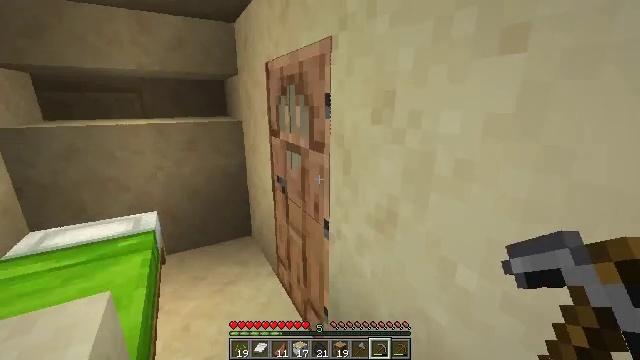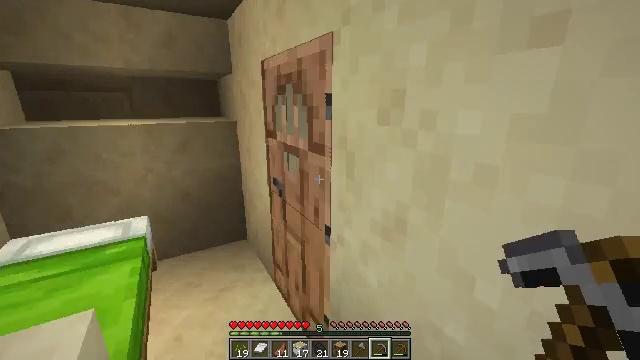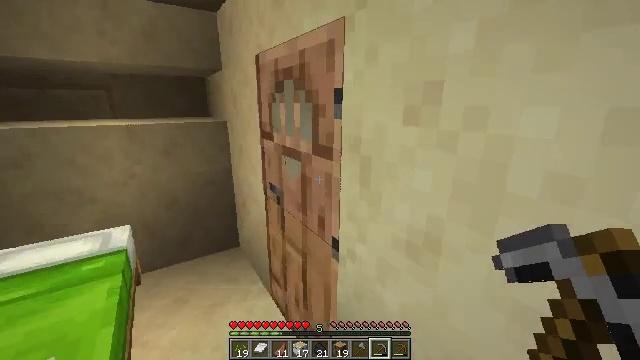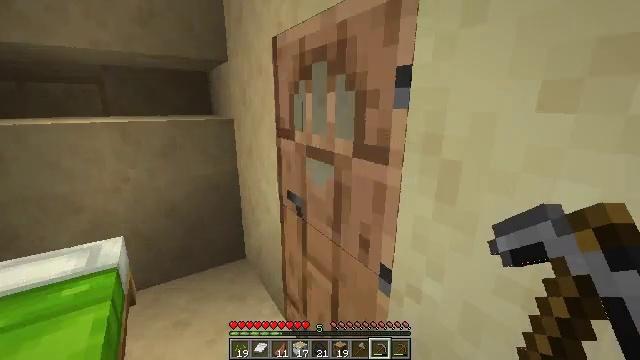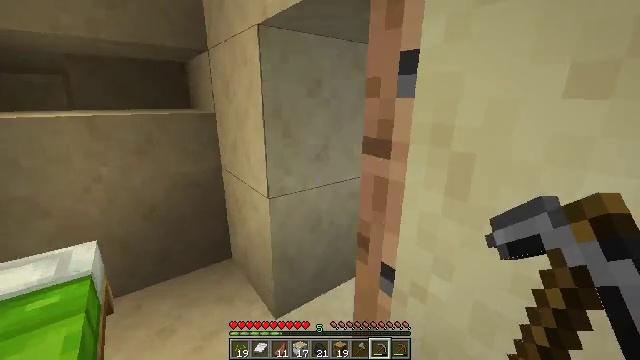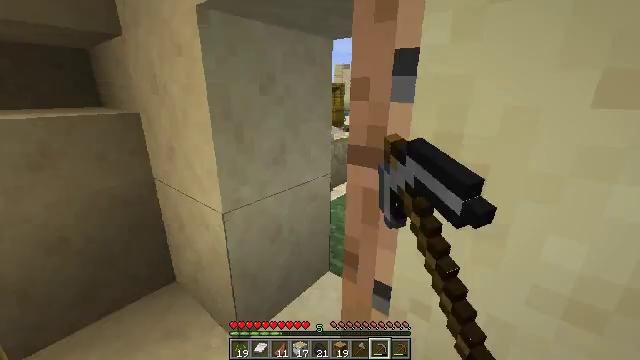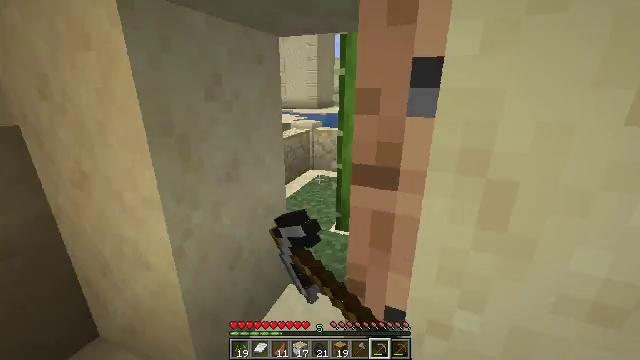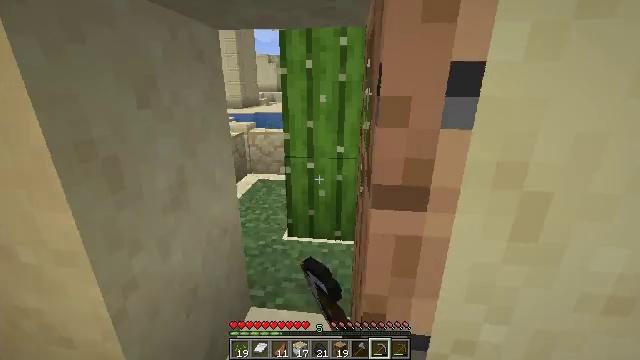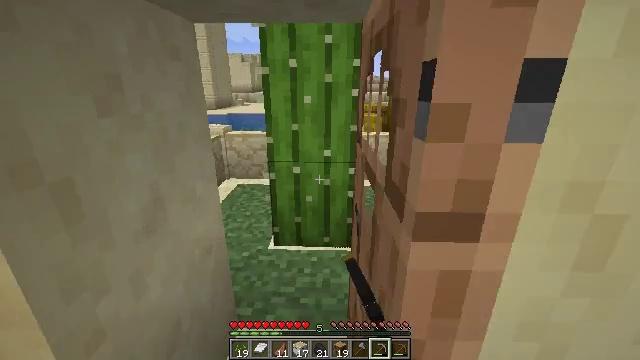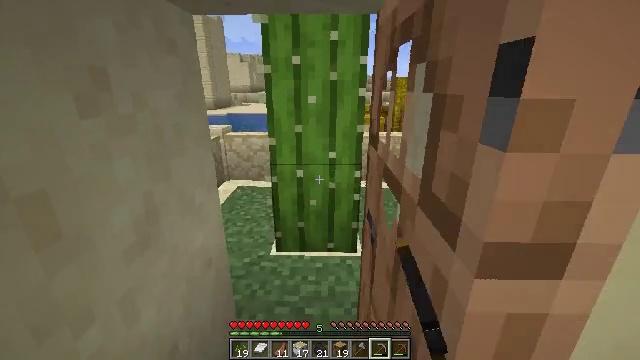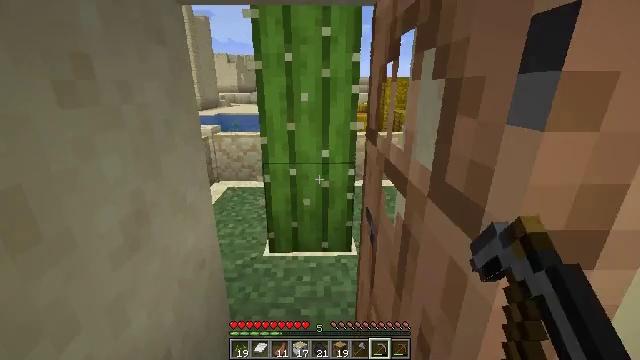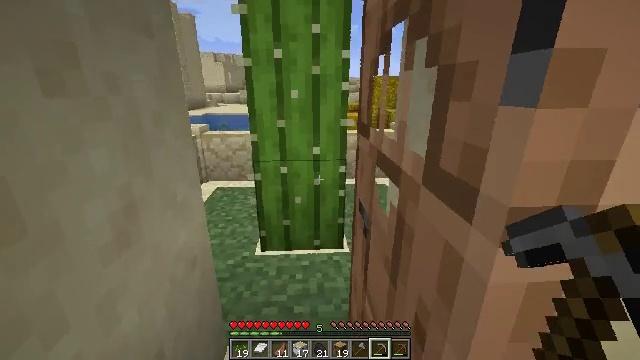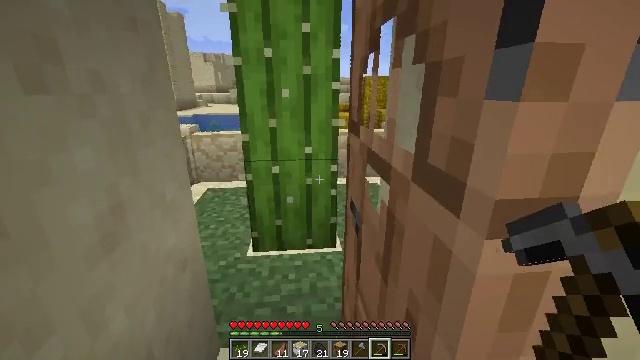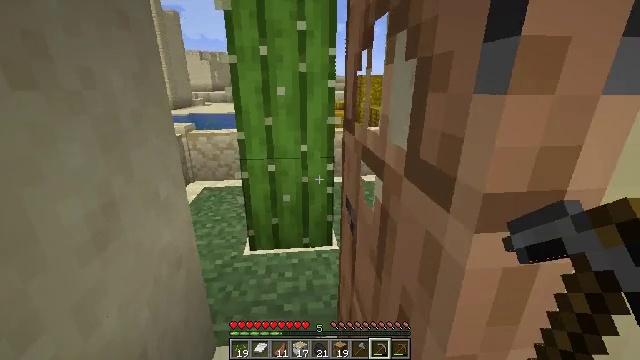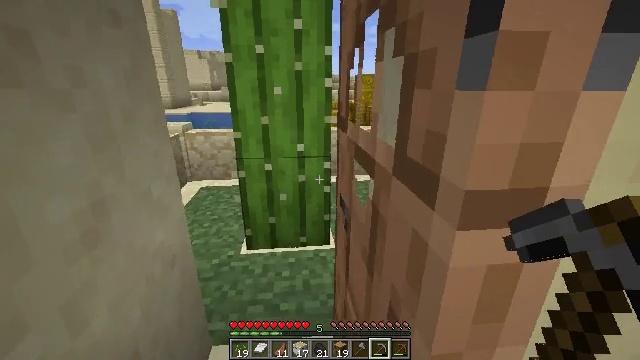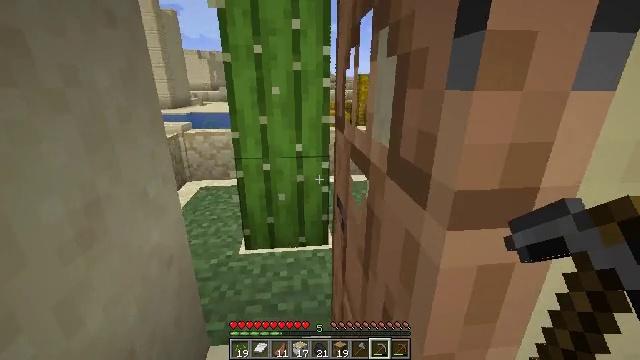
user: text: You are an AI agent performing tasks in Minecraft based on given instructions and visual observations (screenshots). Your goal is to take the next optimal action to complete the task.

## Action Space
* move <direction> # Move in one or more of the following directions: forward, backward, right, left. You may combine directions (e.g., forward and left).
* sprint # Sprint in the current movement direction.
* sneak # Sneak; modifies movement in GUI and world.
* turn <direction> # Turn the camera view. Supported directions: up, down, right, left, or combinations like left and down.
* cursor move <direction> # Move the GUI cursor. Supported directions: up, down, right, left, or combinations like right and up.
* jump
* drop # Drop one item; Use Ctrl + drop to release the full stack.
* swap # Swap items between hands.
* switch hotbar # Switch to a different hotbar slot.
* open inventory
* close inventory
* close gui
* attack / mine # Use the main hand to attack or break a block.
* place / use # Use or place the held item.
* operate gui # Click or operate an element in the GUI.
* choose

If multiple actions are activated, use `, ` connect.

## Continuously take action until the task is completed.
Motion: motion action
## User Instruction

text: Recycle the blast furnace by breaking it.
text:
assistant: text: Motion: move forward and move left, turn right
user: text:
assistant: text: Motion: move forward and move left, turn right
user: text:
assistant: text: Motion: move forward and move left
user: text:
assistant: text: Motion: move forward and move left, turn right and down, use / place
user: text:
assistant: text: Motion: move forward and move left, turn right and down, use / place
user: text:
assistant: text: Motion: move forward and move left, turn right
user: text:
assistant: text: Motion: move forward, turn right
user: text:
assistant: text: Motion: move forward, turn right
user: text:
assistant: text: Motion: move forward
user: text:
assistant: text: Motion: move forward, turn right
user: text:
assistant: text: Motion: move forward, turn right
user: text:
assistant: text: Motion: move forward, turn right
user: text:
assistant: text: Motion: move forward
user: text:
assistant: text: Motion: move forward
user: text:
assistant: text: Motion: move forward
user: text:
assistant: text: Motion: move forward
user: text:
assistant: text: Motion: move forward, turn right
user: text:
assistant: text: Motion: move forward, turn right
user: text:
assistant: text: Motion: move forward, turn right
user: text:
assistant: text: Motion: move forward and move left, turn right and up
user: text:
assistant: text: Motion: move forward and move left, turn right and up
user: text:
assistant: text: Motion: move forward and move left, turn right and up
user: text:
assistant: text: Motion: move forward and move right, turn right and up
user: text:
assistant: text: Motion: move forward and move right, turn right and up
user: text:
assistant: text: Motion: move forward and move right
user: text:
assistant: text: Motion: move forward and move right
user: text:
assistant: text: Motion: move forward and move right
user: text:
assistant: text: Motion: move forward and move right, turn left
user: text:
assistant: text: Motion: move forward and move right, turn left
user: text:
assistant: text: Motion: move forward and move right, turn left and down